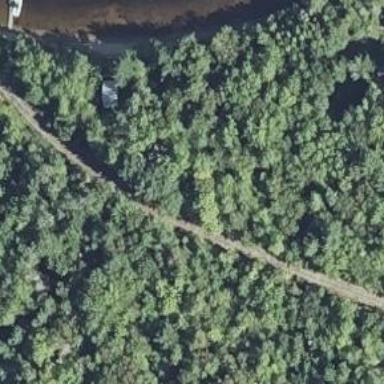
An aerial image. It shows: Abandoned railway.